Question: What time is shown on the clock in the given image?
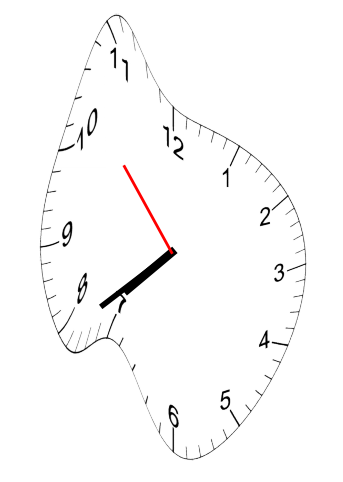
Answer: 07:38:53